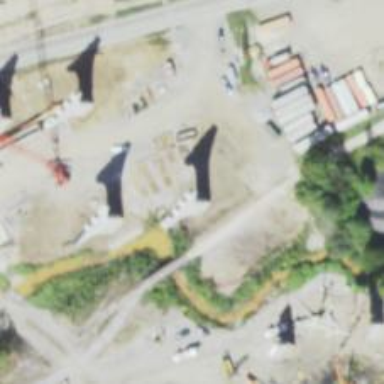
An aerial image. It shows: Bridge supported by piers.